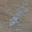
Label: 1